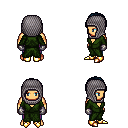
a pixel art fantasy rpg character, male body template, human, tanned skin, green robe, magenta pants, raven parted hairstyle, chain hood, metal gloves, gold boots, four views (front, back, left, right), 2x2 character sprite sheet, small pixel art, hard edges, no anti-aliasing